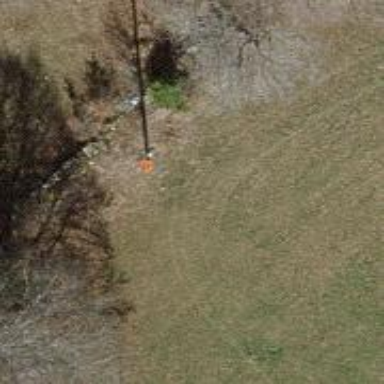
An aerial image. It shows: Pole with roofed pipeline marker.